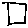
Label: square